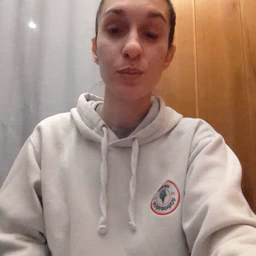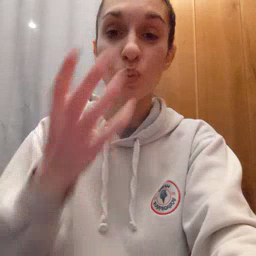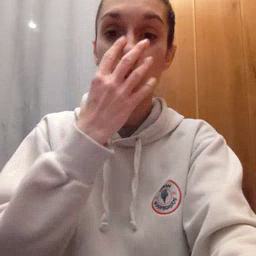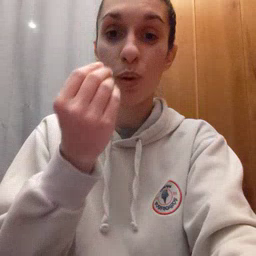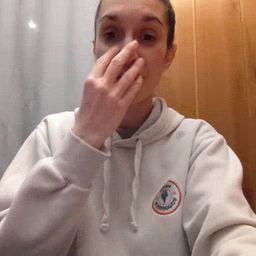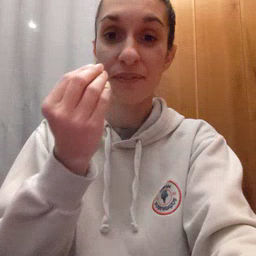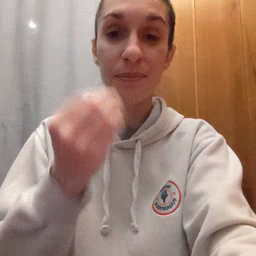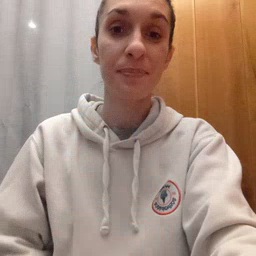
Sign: wolf